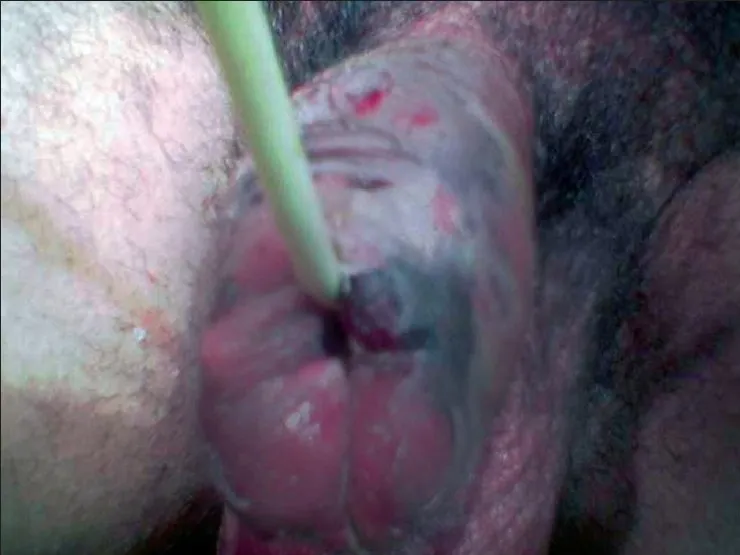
Penile skin after debridement.
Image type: medical_photograph (skin_photograph)